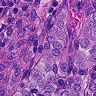
Metastatic tissue present: yes